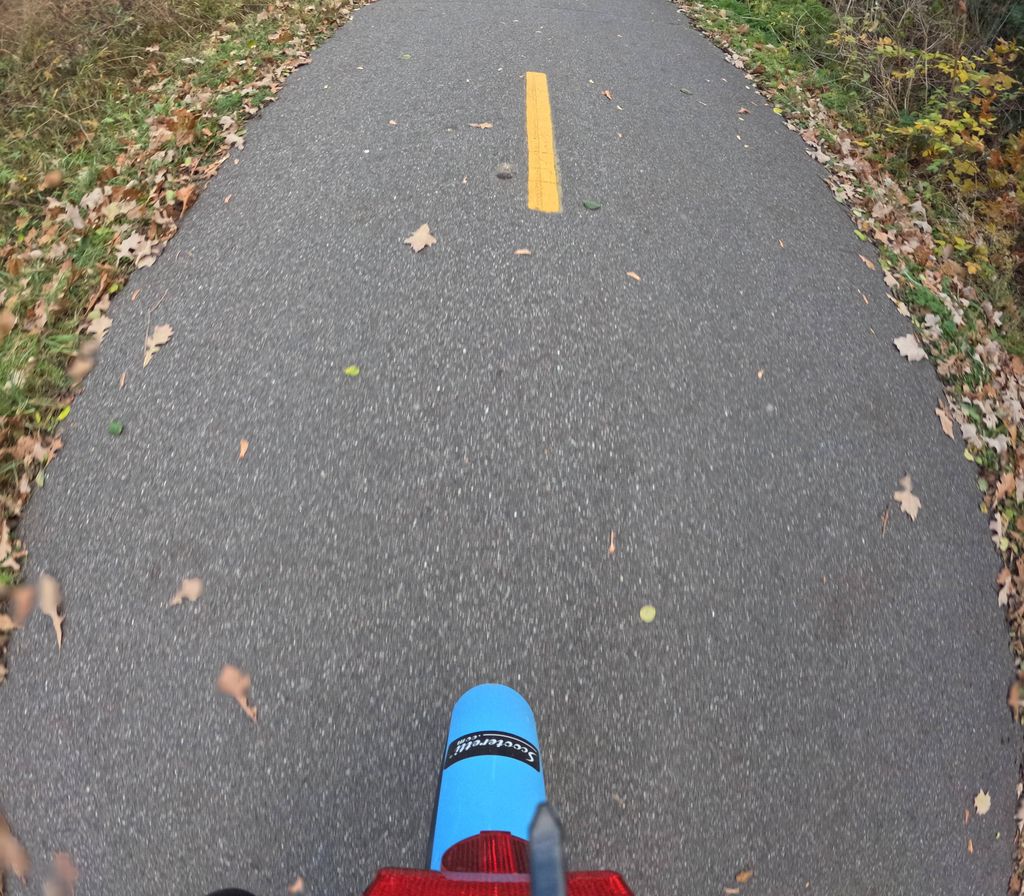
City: ottawa-gatineau